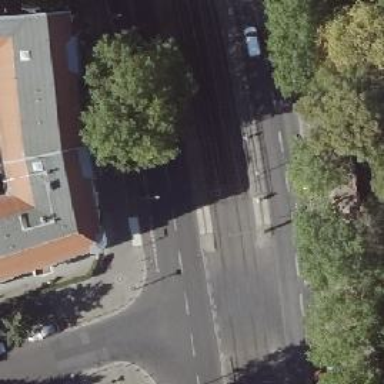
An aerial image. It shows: Footway located on traffic island.